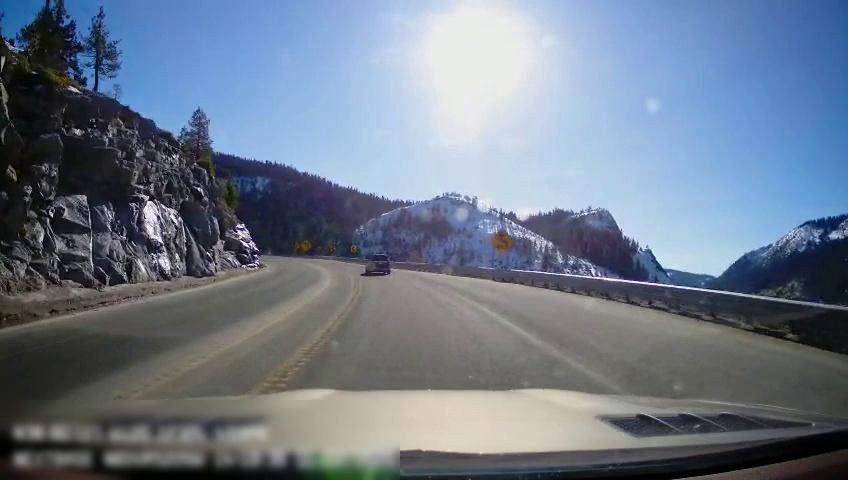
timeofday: Day
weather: Sunny
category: Drivable Space
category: Vehicles | SUV
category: Lanes | Current Lane
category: Lanes | Alternate Lane
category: Lanes | Current Lane
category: Lanes | Opposite Lane
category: Traffic | Signs
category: Traffic | Signs